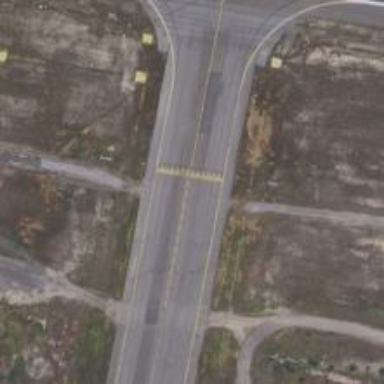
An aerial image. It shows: Image of taxiway at airport.